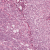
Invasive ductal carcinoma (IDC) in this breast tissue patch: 0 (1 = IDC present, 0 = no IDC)